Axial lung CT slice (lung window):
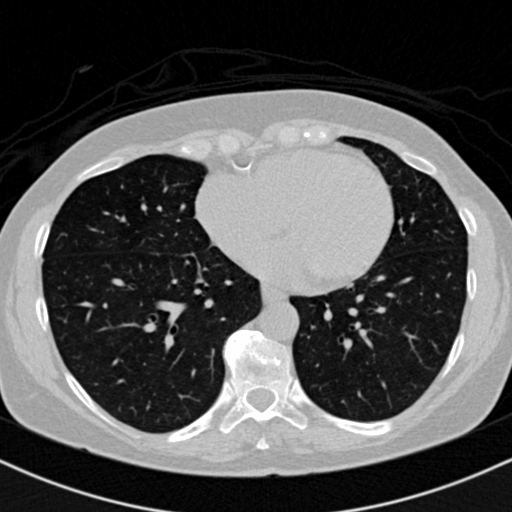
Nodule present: no